Field crop: tomato
Growth stage: 1
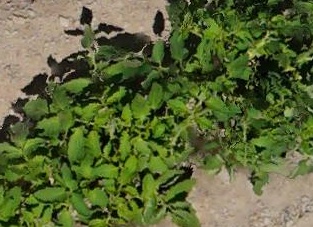
Species: tomato